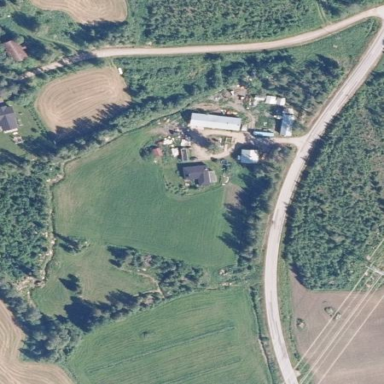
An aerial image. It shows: Farmyard area.